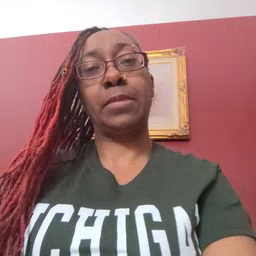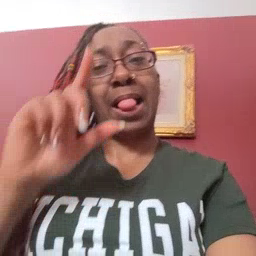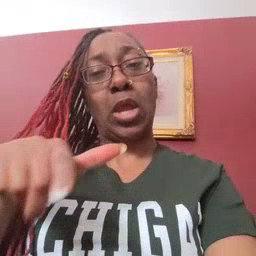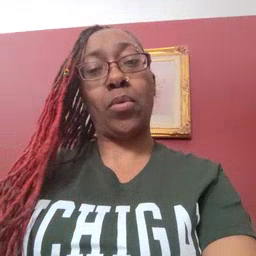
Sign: later